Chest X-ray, PA view. Patient: 36 years old, sex F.
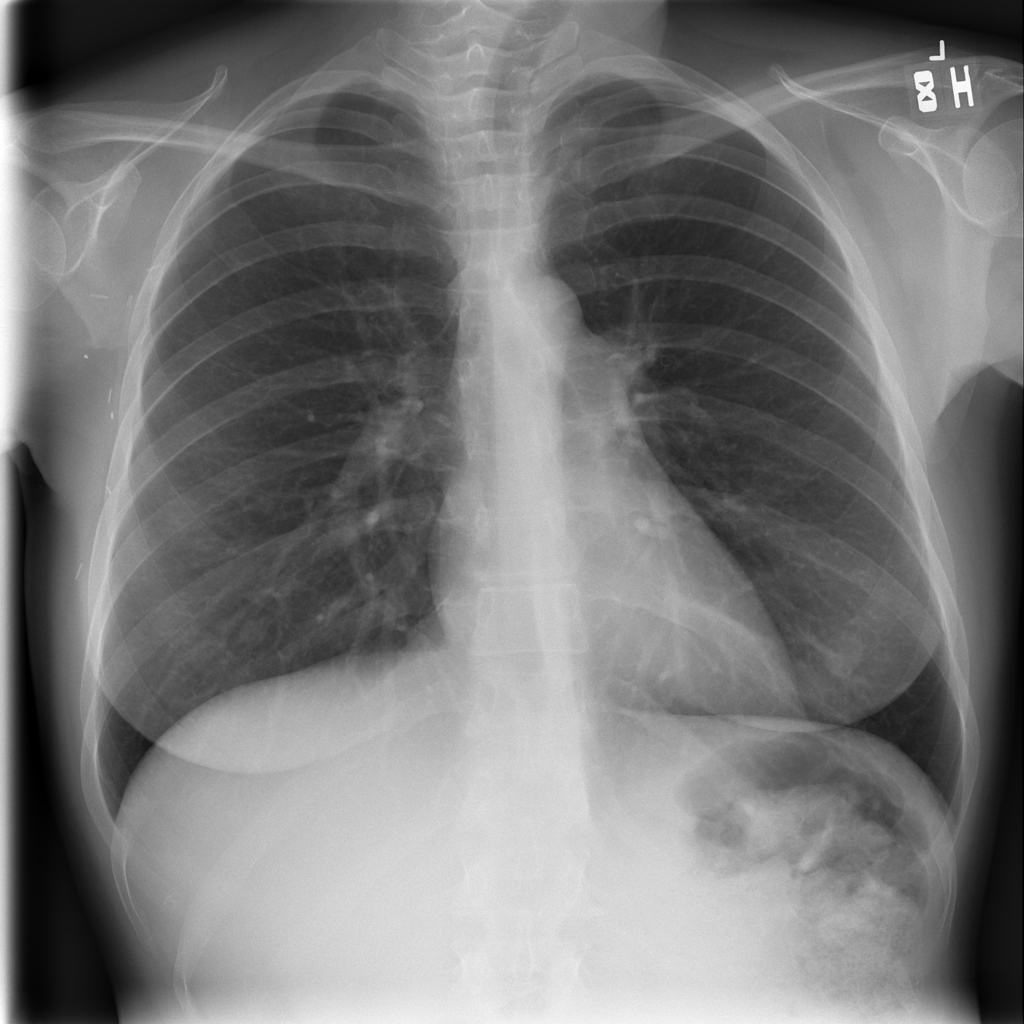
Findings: No Finding